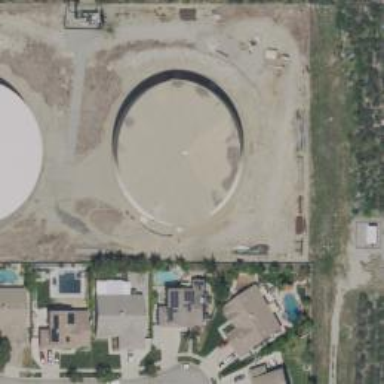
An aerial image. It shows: Storage tank which is man-made.